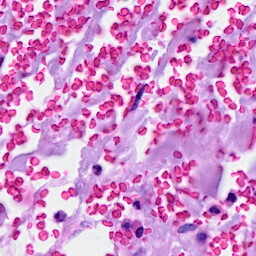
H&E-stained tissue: Breast